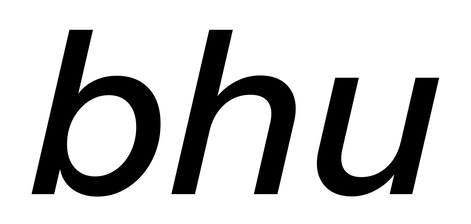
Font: InstrumentSans-Italic_Medium_Italic